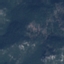
Label: HerbaceousVegetation